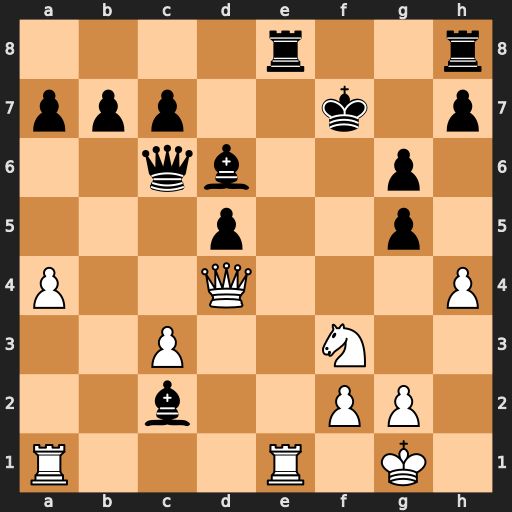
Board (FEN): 4r2r/ppp2k1p/2qb2p1/3p2p1/P2Q3P/2P2N2/2b2PP1/R3R1K1
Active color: w
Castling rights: -
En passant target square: -
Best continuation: Nxg5+ Kg8 Rxe8+ Qxe8 Qxd5+ Kg7 Ne6+ Qxe6 Qxe6